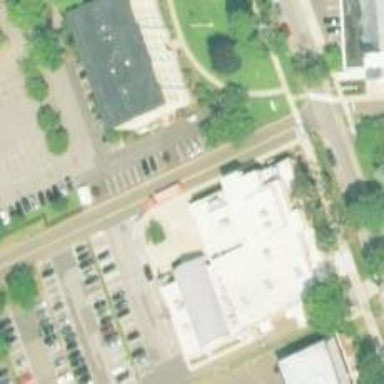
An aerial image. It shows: Courthouse building.